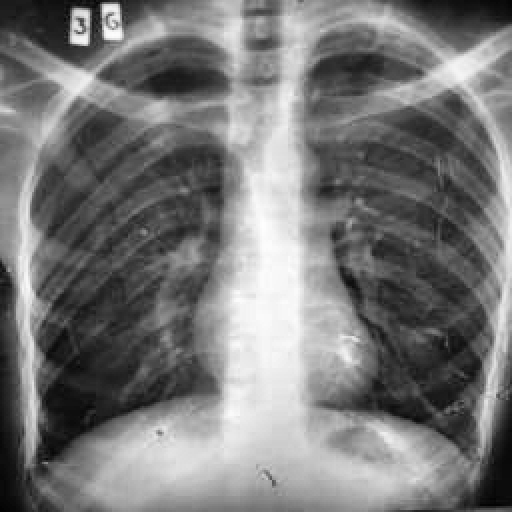
Finding: TUBERCULOSIS